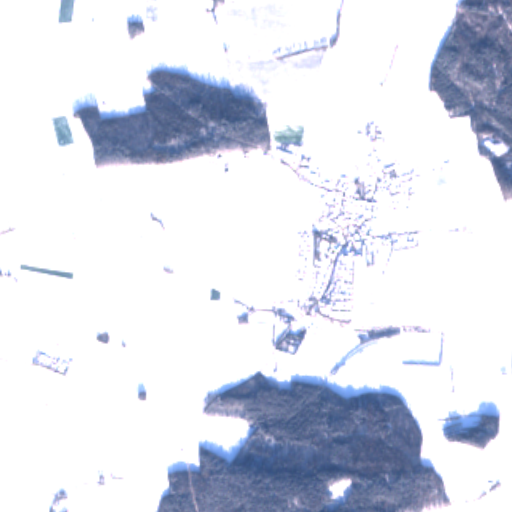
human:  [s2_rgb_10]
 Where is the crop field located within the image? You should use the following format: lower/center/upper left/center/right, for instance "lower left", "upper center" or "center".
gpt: The crop field is located in the lower left of the image.
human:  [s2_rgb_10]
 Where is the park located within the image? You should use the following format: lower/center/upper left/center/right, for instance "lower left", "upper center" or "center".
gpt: The park is located in the center right of the image.
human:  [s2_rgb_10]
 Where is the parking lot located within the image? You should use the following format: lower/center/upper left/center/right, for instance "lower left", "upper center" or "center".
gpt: The parking lot is located in the upper center of the image.
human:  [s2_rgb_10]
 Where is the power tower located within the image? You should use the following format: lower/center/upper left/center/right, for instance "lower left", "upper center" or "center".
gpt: The power tower is located in the left of the image.
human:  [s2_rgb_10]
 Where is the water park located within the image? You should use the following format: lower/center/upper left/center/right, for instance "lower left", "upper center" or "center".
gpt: The water park is located in the center of the image.
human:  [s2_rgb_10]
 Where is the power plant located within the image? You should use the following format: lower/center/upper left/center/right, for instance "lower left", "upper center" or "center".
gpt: There is no power plant in the image.